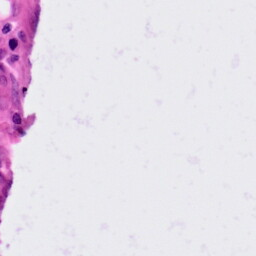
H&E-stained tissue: Lung